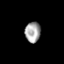
Tissue: prostate
Cell type: T cells
Senescence score: 0.2649
Nuclear area (px): 313
Mean DAPI intensity: 164.07